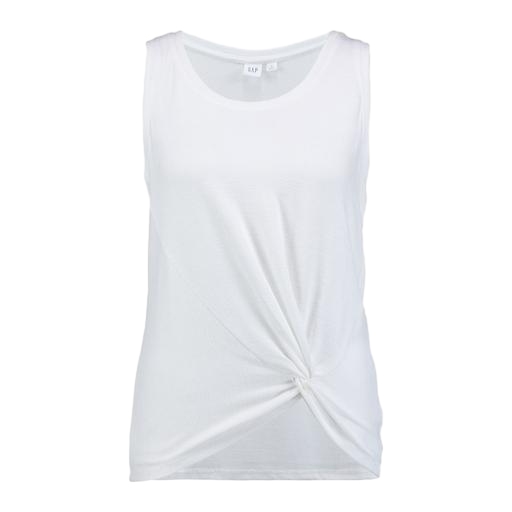
white tie-front tank, white twist front keyhole jersey tank top, twist branded tank, white background